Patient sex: M
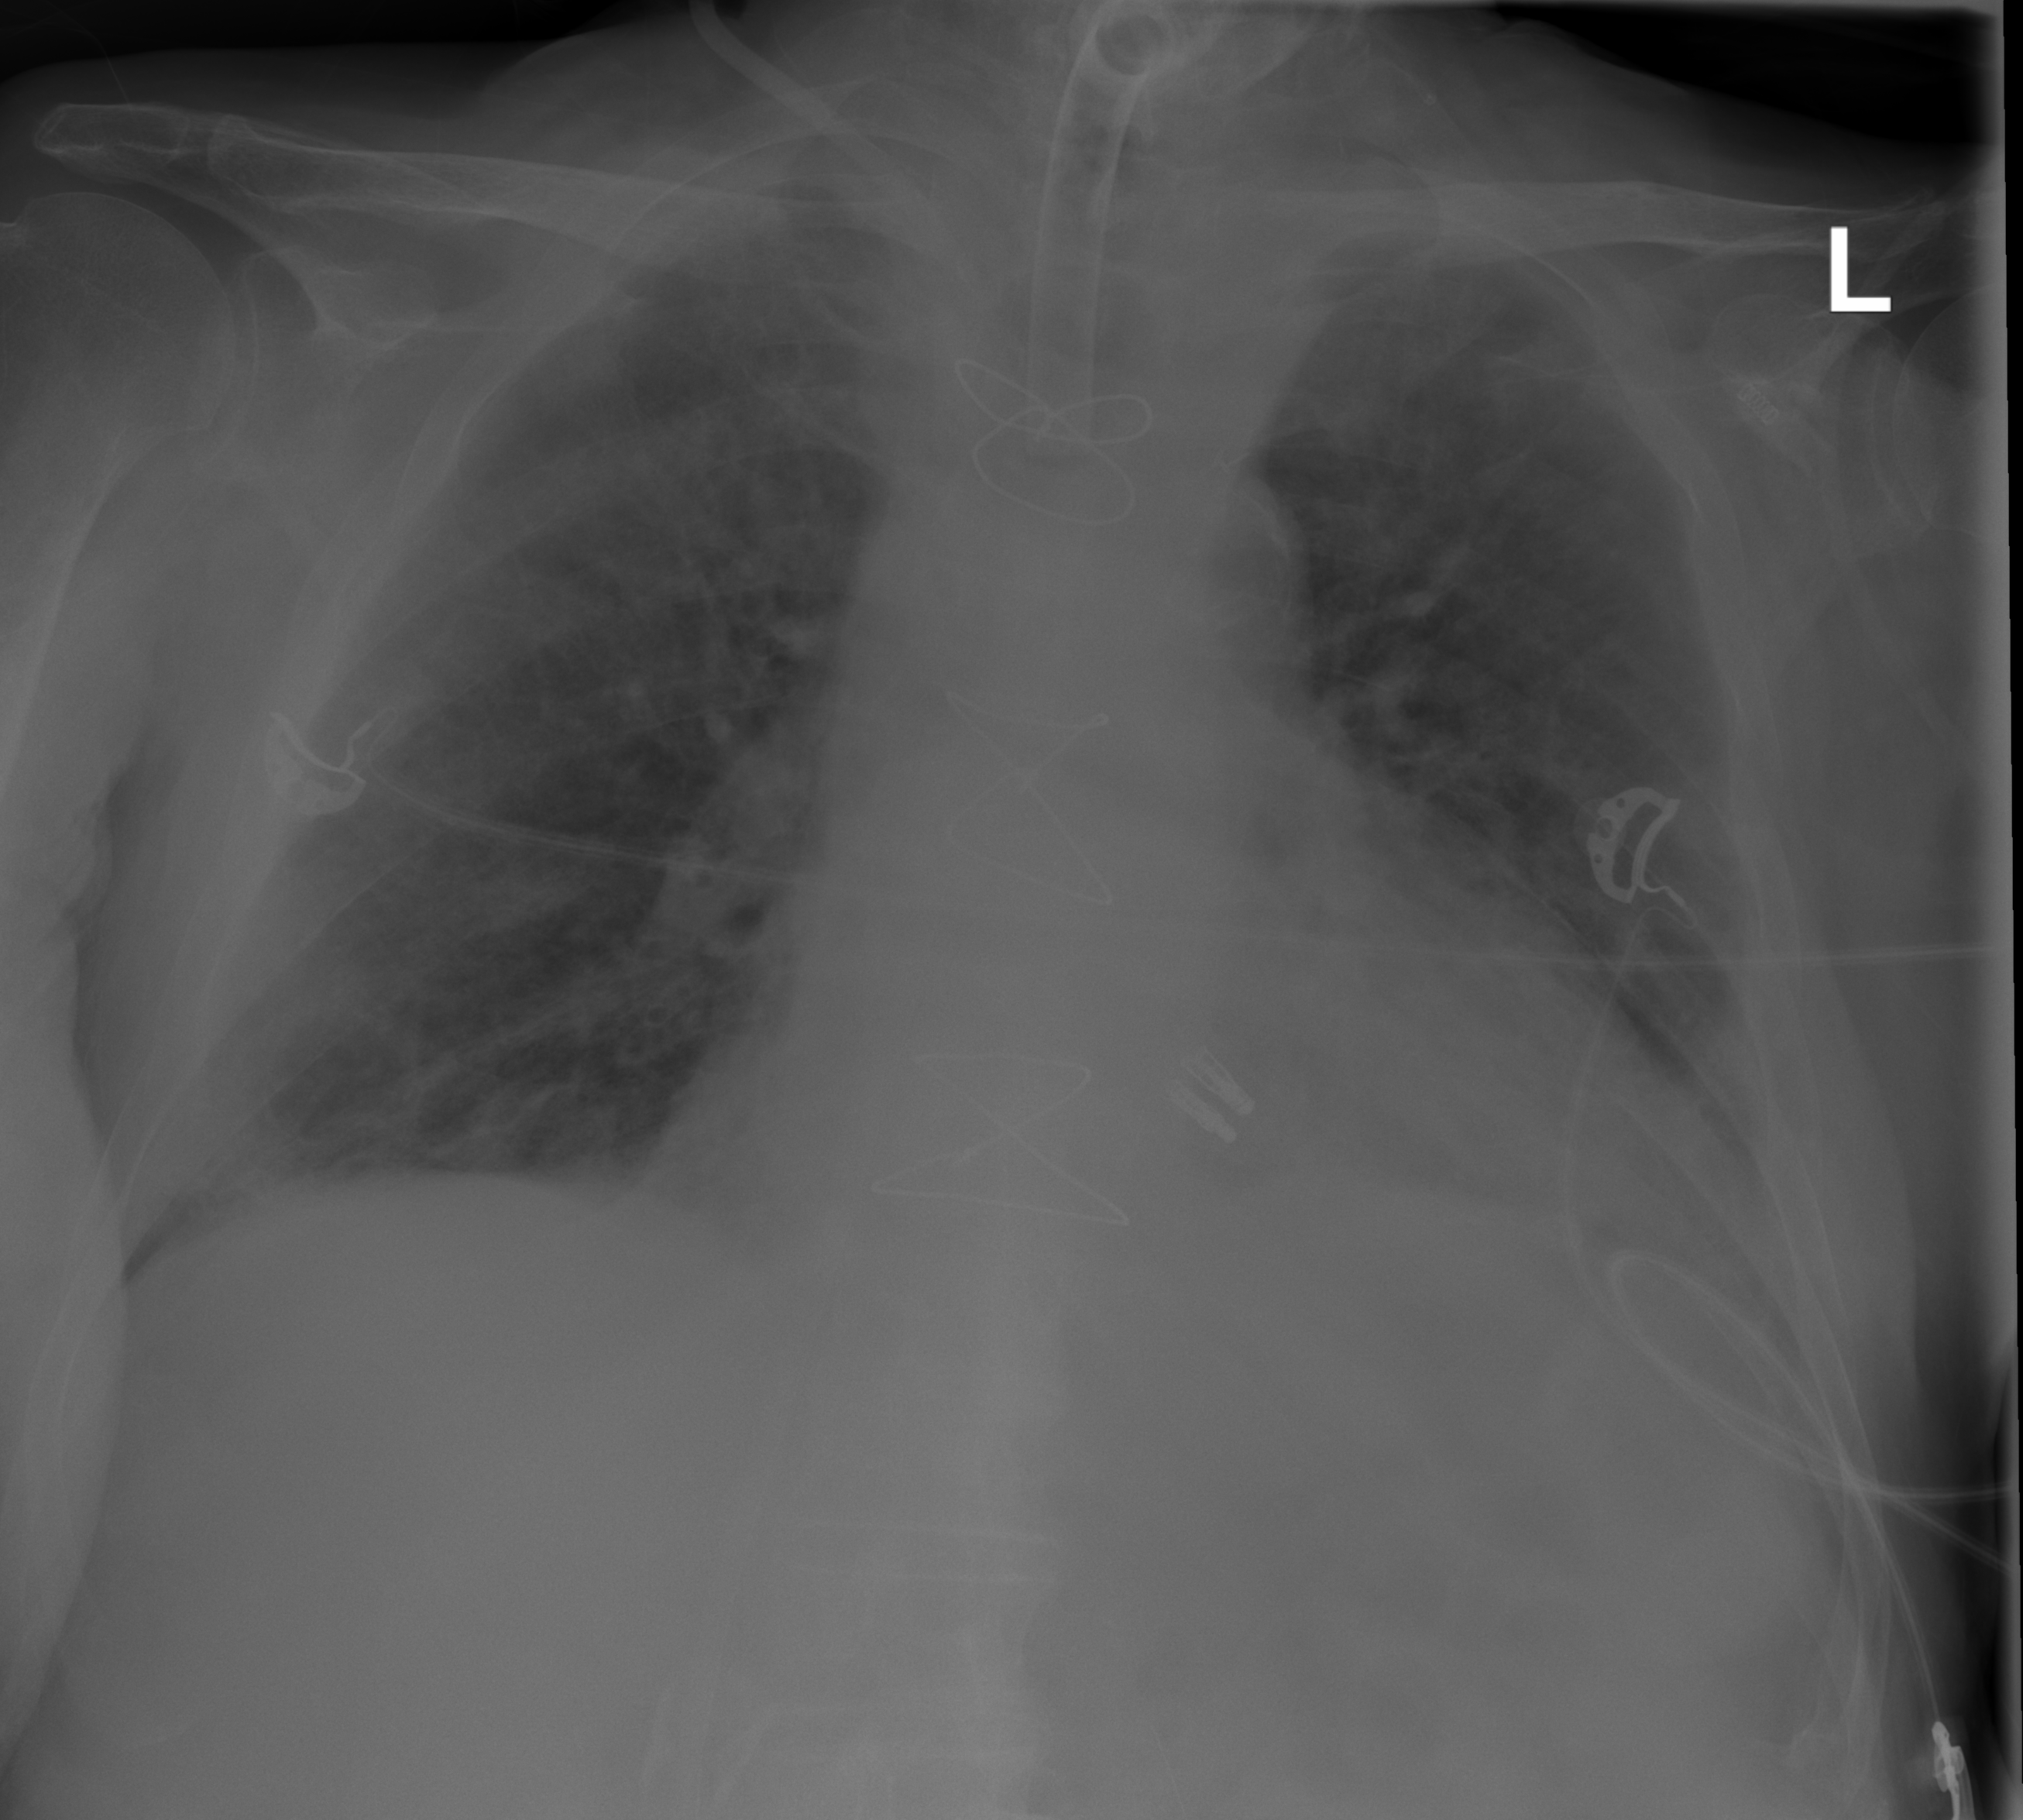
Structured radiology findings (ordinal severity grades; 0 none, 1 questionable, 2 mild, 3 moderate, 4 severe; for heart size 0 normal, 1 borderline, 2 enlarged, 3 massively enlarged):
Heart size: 2
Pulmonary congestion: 2
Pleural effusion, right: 0
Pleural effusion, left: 0
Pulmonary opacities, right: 3
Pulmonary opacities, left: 3
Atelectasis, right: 0
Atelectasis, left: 0